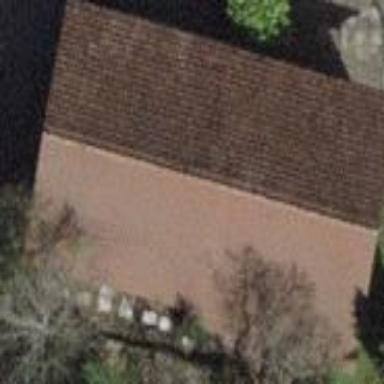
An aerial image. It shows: Garage building.